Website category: auto
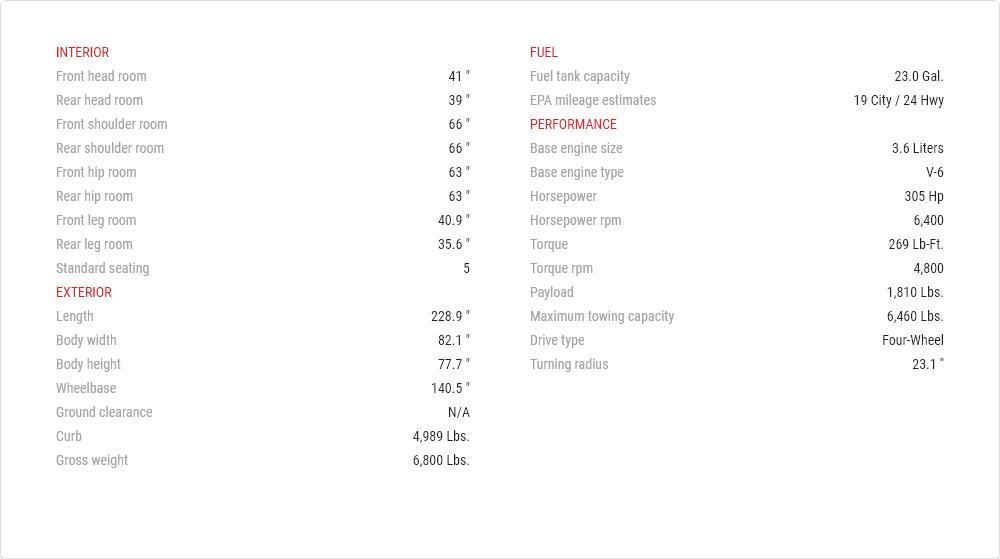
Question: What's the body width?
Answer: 82.1 "

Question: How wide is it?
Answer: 82.1 "

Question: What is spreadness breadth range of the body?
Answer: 82.1 "

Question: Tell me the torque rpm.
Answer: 4,800

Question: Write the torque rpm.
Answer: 4,800

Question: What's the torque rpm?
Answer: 4,800

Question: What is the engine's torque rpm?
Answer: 4,800

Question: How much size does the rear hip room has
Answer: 63 "

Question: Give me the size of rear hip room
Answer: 63 "

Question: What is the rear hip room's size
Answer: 63 "

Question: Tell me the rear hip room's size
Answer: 63 "

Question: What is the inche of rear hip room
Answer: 63 "

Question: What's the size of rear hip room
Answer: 63 "

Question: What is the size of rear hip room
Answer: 63 "

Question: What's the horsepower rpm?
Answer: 6,400

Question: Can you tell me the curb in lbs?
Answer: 4,989 lbs.

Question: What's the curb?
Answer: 4,989 lbs.

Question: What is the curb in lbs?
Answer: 4,989 lbs.

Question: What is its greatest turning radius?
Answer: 23.1 ''

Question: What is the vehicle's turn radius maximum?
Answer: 23.1 ''

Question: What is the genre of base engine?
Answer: V-6

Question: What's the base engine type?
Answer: V-6

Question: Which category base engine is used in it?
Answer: V-6

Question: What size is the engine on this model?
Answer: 3.6 liters

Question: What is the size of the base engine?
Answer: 3.6 liters

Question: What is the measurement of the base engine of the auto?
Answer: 3.6 liters

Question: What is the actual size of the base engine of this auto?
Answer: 3.6 liters

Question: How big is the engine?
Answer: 3.6 liters

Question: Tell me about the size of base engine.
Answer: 3.6 liters

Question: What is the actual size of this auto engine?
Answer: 3.6 liters

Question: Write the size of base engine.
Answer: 3.6 liters

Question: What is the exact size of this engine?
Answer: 3.6 liters

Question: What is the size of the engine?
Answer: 3.6 liters

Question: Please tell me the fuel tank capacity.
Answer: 23.0 gal.

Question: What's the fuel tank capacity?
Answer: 23.0 gal.

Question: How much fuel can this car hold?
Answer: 23.0 gal.

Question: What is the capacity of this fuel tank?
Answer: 23.0 gal.

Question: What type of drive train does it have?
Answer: four-wheel

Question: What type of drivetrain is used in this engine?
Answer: four-wheel

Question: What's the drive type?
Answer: four-wheel

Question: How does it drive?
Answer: four-wheel

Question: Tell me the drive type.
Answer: four-wheel

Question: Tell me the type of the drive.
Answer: four-wheel

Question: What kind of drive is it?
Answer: four-wheel

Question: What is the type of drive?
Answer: four-wheel

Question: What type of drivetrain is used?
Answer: four-wheel

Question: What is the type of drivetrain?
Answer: four-wheel

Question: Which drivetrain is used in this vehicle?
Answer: four-wheel

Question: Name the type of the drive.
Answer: four-wheel

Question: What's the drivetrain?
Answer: four-wheel

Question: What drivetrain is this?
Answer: four-wheel

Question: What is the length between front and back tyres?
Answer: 140.5 "

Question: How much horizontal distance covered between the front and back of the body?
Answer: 140.5 "

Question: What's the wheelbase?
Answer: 140.5 "

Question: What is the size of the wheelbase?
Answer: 140.5 "

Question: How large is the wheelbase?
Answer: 140.5 "

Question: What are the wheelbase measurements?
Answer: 140.5 "

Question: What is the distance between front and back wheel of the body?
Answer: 140.5 "

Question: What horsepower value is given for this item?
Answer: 305 hp

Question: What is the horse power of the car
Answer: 305 hp

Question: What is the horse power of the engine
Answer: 305 hp

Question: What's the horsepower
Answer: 305 hp

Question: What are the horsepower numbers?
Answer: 305 hp

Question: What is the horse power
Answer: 305 hp